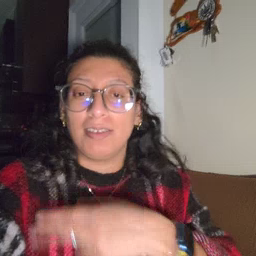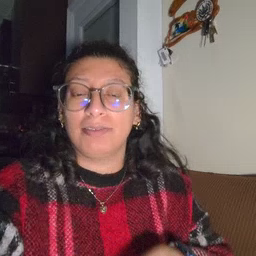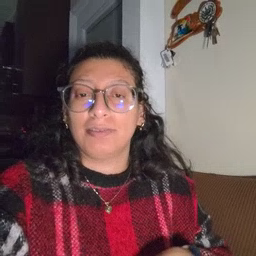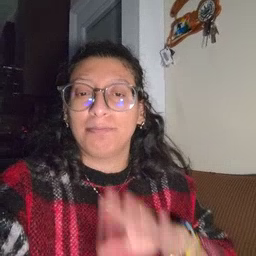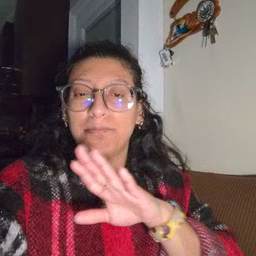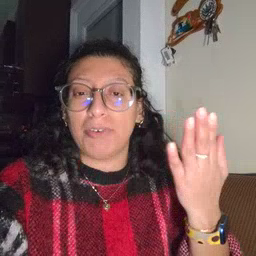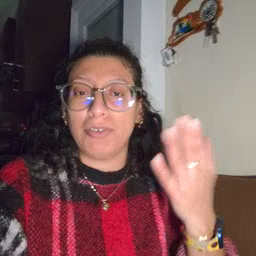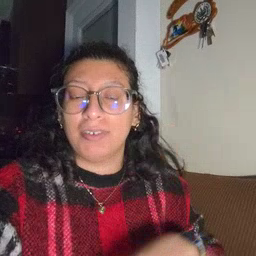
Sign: book